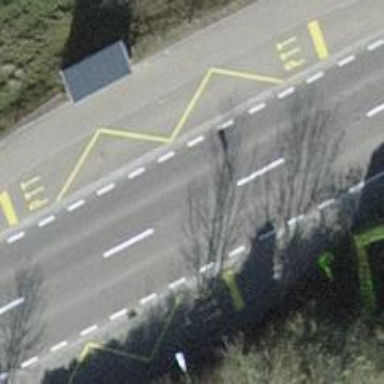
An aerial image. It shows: Public transport stop position.